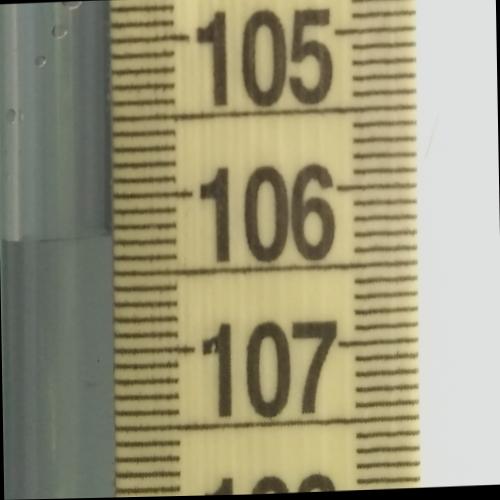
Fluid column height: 106.3 cm